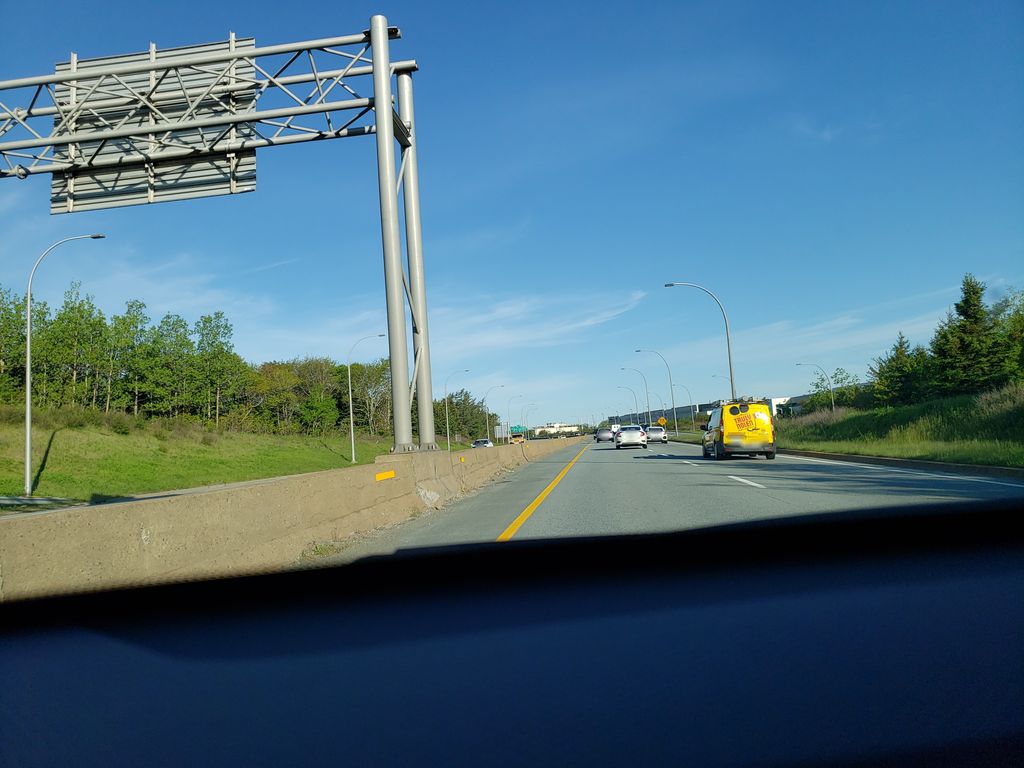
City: halifax